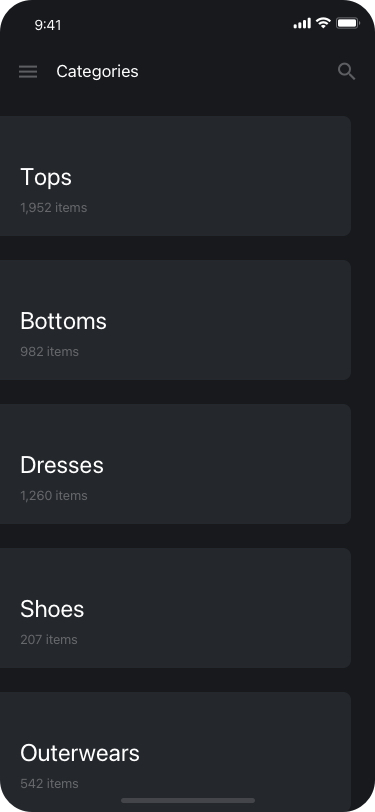
Text in this UI design:
1,952 items
Tops
982 items
Bottoms
1,260 items
Dresses
207 items
Shoes
542 items
Outerwears
Categories